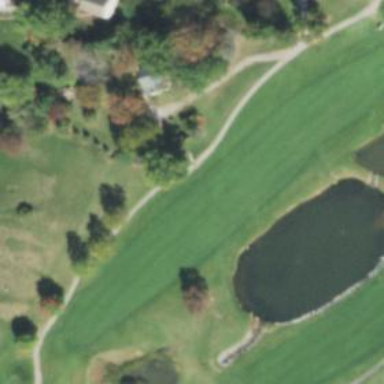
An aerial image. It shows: Golf fairway surrounded by grass.